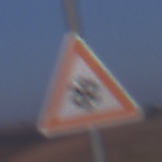
Verkehrszeichen: SchneeOderEisglaette
Umgebung: Outdoor, Nature
Tageszeit: SunriseSunset
Wetter: Clear
Licht: Natural
Jahreszeit: NotSpecified
Kontrast: LowContrast